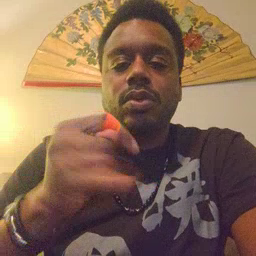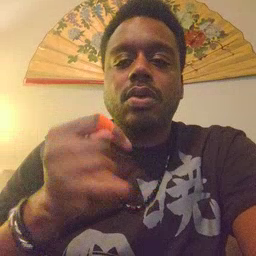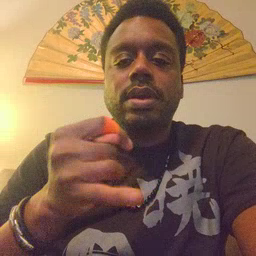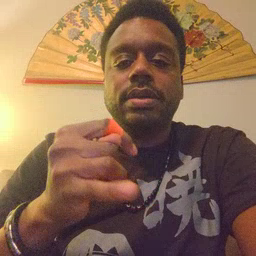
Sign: toy